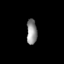
Tissue: prostate
Cell type: NK cells
Senescence score: 0.7569
Nuclear area (px): 251
Mean DAPI intensity: 144.637